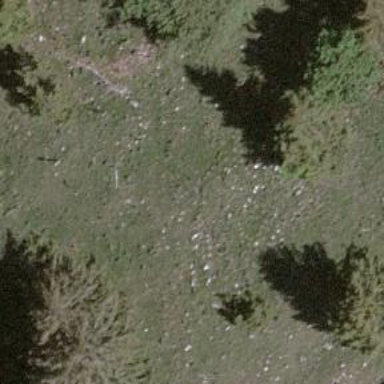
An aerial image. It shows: Single tag "natural: tree."